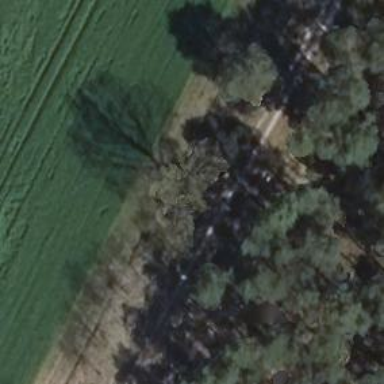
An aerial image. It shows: Row of deciduous broadleaved trees.